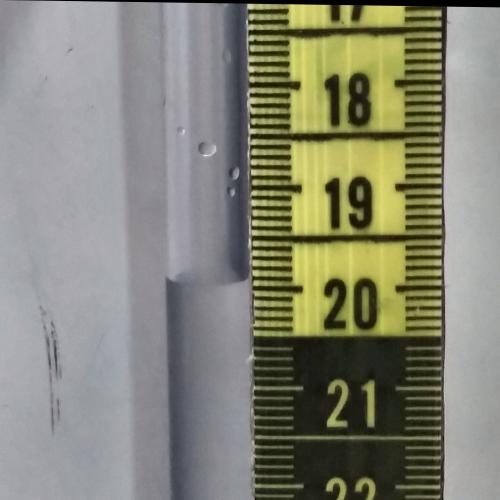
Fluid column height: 19.9 cm